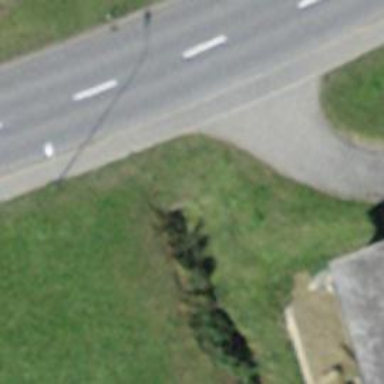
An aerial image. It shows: Culvert tunnel under ditch.